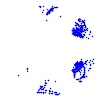
Particle: proton